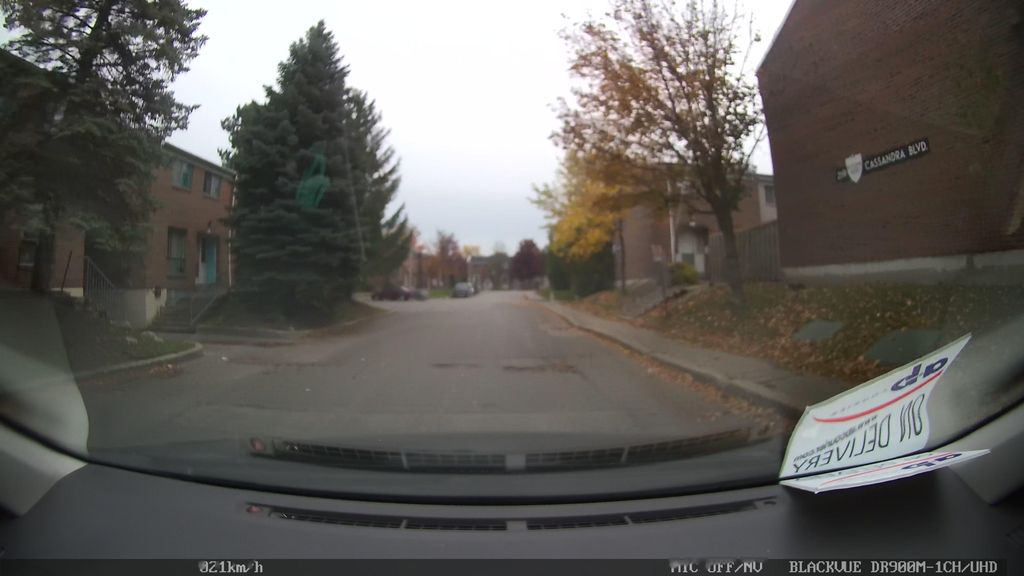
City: toronto